三年级 · 算术

230 元

200 元

（1）买一台收音机和一台风扇一共用去多少元？

（2）买一台风扇比一台空调便宜多少元？
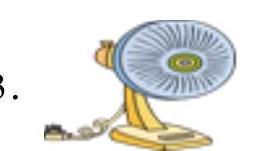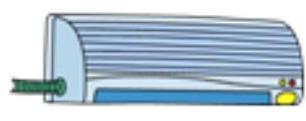
答案: （1） 430 元

(2) 530 元

【详解】 (1) $200+230=430$ (元)

答: 买一台收音机和一台风扇一共用去 430 元。

(2) $760-230=530$ (元)

答: 买一台风扇比一台空调便宜 530 元。